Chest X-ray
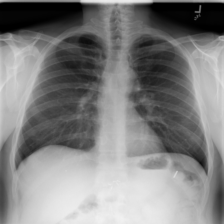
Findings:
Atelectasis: negative
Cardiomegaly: negative
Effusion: negative
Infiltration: negative
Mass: negative
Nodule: negative
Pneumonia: negative
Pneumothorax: negative
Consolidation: negative
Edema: negative
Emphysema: negative
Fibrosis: negative
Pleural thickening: negative
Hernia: negative